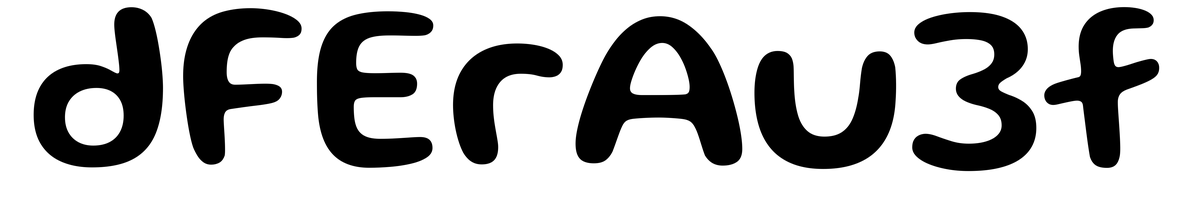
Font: Gluten_Medium